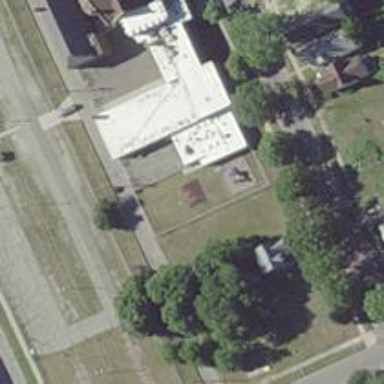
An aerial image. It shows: Community center building.